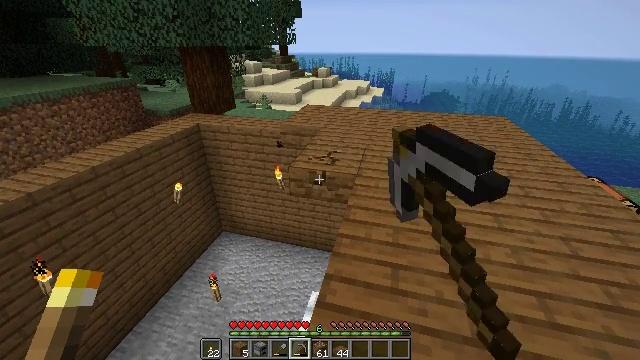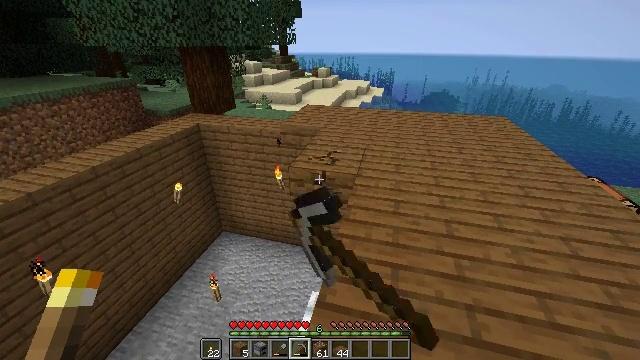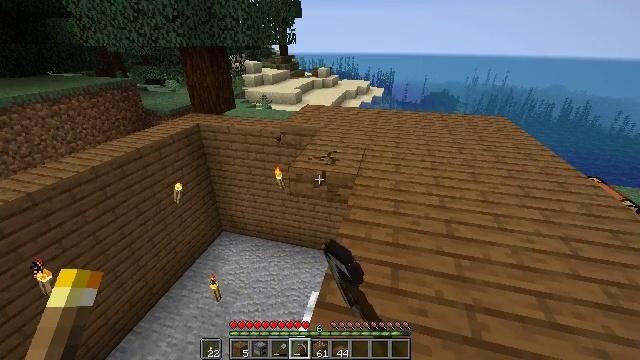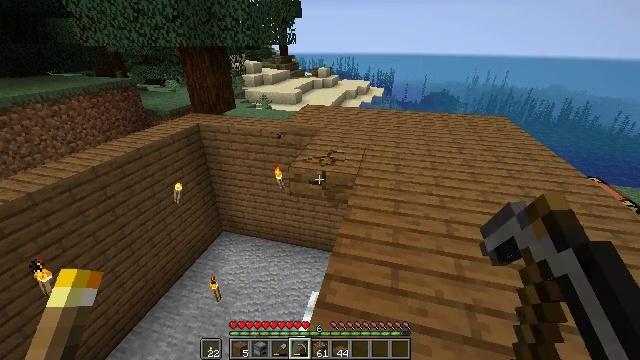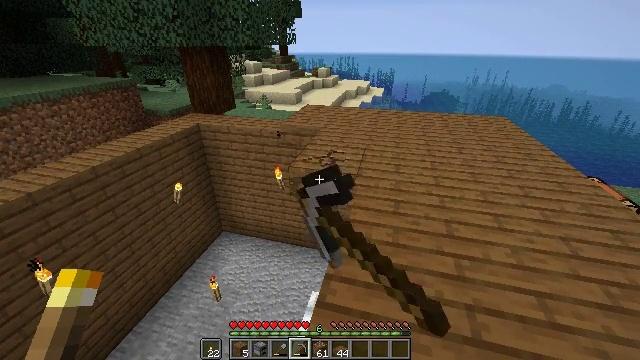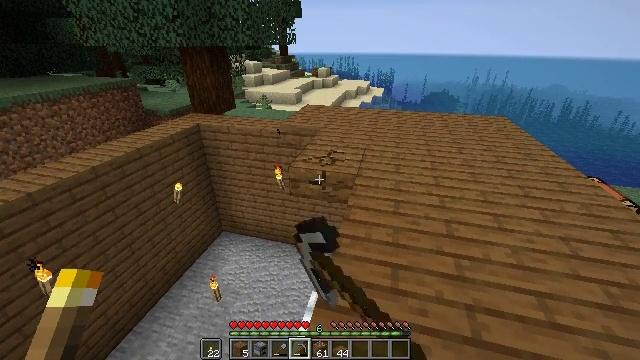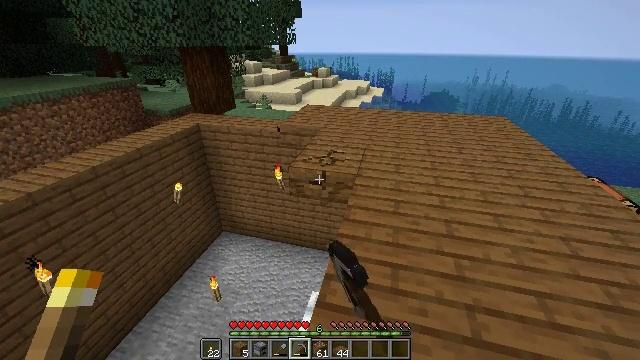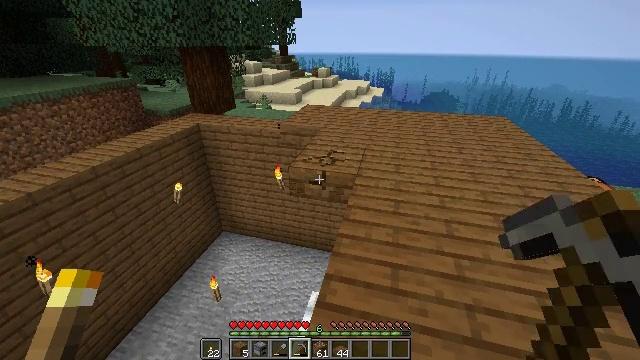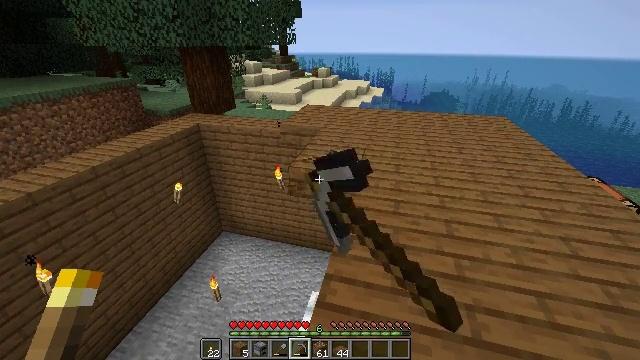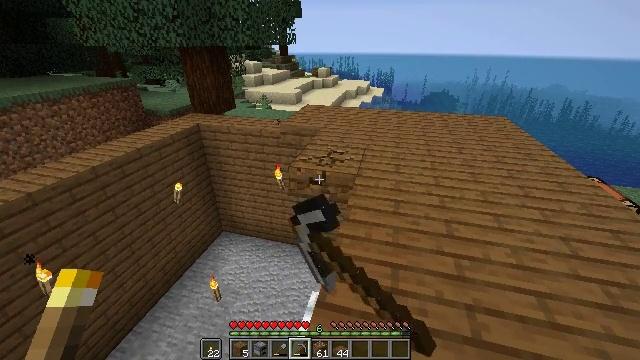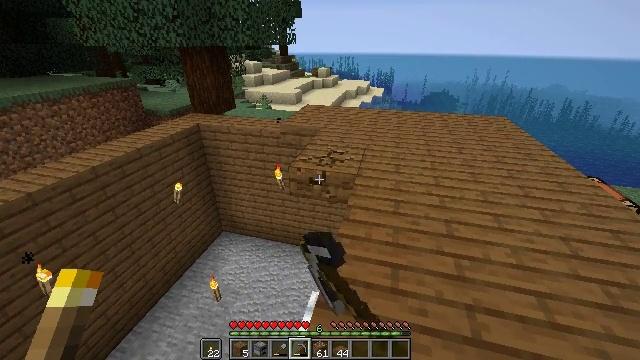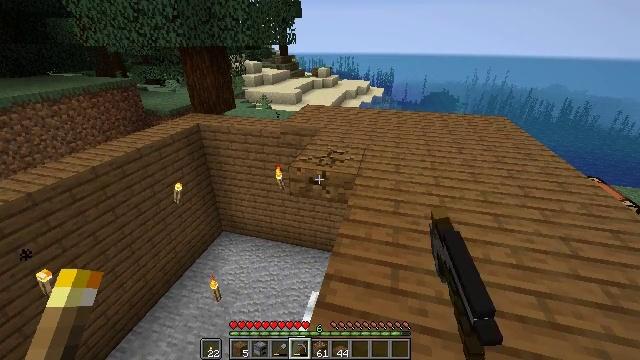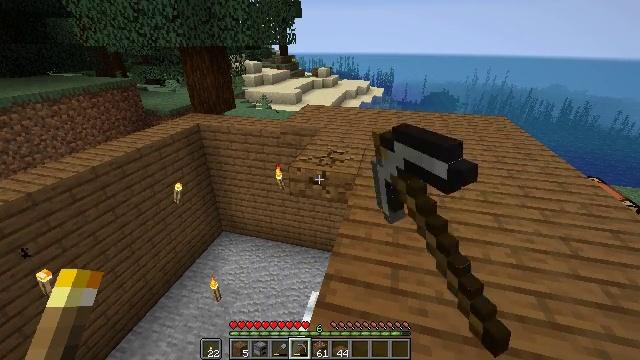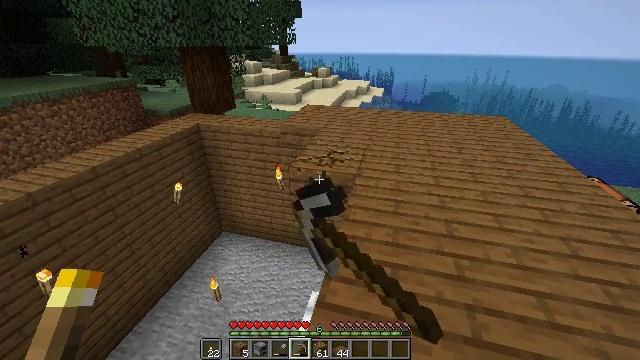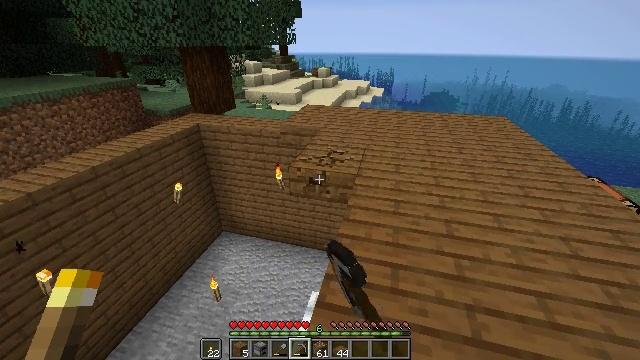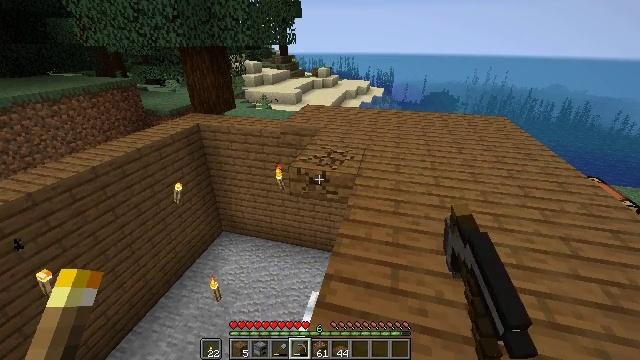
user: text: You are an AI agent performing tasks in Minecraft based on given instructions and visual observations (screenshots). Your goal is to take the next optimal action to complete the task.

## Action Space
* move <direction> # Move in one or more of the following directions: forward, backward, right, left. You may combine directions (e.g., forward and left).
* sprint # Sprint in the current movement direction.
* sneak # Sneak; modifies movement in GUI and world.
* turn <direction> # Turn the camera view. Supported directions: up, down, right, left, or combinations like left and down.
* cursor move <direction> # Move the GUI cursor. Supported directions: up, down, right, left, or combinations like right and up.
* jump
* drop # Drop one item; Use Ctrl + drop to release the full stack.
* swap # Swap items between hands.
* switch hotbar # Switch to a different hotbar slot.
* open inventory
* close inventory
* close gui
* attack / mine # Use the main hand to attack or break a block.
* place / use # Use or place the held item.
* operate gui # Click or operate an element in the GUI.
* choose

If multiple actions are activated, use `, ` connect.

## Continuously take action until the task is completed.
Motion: motion action
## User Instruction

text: Attack the spruce slab to remove it.
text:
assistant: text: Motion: attack / mine
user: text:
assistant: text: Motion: attack / mine
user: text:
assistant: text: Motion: attack / mine
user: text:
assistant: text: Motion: attack / mine
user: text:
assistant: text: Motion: attack / mine
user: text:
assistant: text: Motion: attack / mine
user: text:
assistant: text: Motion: attack / mine
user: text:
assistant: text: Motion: attack / mine
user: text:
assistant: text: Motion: attack / mine
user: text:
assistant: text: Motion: attack / mine
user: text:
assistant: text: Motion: attack / mine
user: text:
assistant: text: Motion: attack / mine
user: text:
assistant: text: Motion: attack / mine
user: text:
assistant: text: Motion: attack / mine
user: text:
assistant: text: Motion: attack / mine
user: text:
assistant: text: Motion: attack / mine
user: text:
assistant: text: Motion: attack / mine
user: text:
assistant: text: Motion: attack / mine
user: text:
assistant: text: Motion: attack / mine
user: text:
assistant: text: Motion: attack / mine
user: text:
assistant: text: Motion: attack / mine
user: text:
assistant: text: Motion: attack / mine
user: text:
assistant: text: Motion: attack / mine
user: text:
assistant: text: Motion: attack / mine
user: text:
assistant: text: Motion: attack / mine
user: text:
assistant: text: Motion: attack / mine
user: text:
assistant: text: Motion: attack / mine
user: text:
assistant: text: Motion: attack / mine
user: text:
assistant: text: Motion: attack / mine
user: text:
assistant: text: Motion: attack / mine